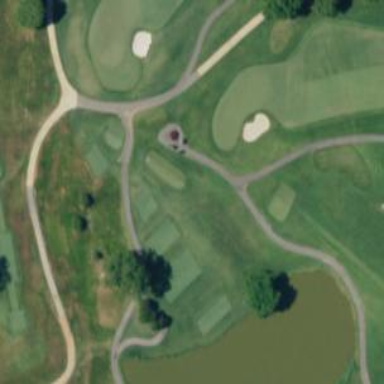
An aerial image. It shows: Smooth asphalt path labeled as golf cartpath with grade 1 quality.